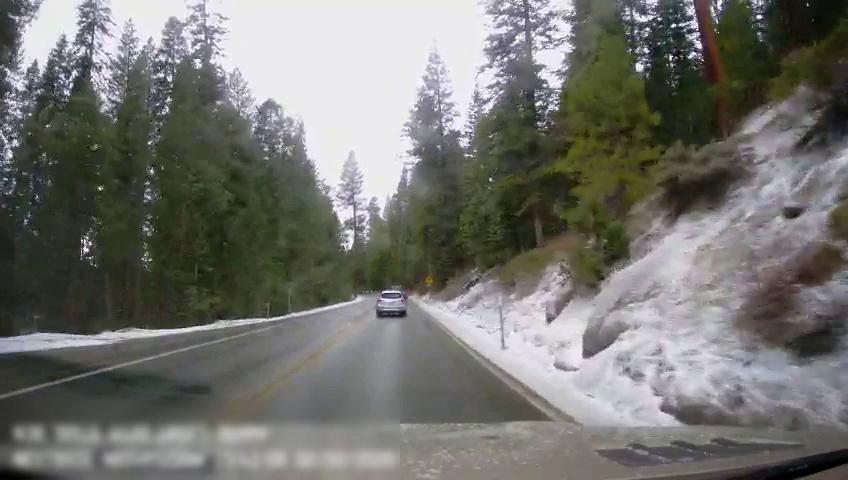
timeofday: Day
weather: Cloudy
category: Drivable Space
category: Vehicles | Truck
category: Vehicles | Car
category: Lanes | Current Lane
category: Lanes | Current Lane
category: Lanes | Opposite Lane
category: Lanes | Opposite Lane
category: Traffic | Signs